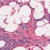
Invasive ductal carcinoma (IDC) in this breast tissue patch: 1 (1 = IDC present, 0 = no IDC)